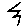
Label: zigzag